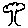
Label: tree